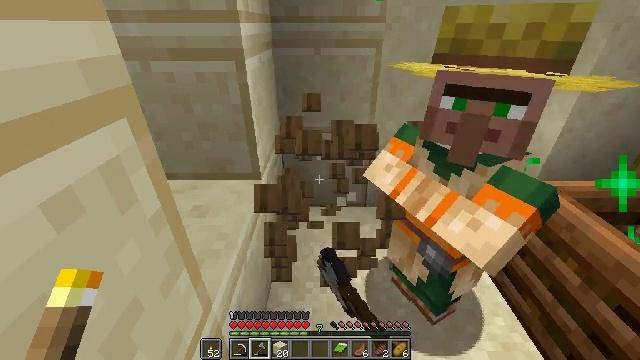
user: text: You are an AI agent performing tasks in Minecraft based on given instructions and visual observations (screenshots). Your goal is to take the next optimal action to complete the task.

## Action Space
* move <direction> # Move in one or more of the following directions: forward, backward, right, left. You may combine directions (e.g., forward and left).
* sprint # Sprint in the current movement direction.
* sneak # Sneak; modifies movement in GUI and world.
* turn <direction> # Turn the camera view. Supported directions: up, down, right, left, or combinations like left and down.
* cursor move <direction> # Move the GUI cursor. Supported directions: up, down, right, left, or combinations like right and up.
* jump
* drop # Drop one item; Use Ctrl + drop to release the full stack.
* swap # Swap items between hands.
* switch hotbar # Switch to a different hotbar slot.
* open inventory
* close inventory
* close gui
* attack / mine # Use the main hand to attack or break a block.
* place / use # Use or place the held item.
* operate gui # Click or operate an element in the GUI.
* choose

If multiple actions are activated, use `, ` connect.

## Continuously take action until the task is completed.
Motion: motion action
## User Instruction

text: Attack the barrel to gather it.
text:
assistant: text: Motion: attack / mine